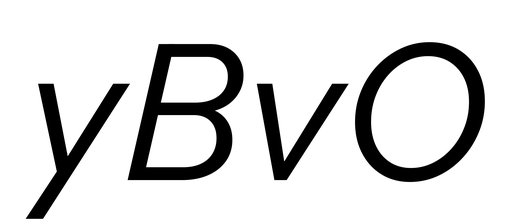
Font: InstrumentSans-Italic_Italic